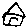
Label: house